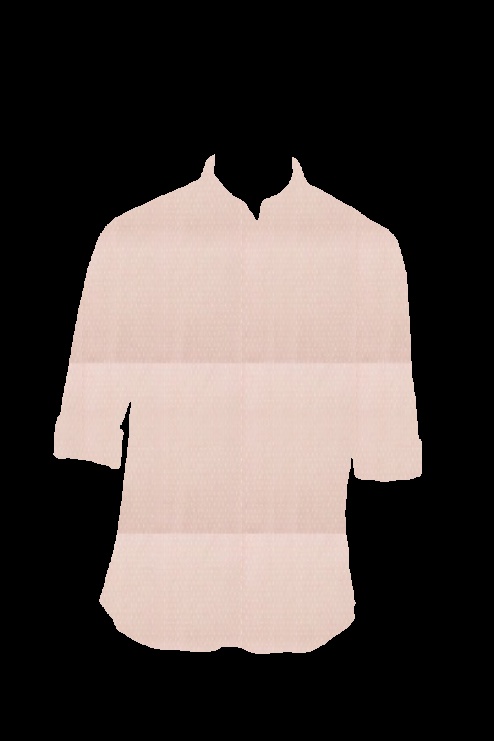
pink slim fit paper tee